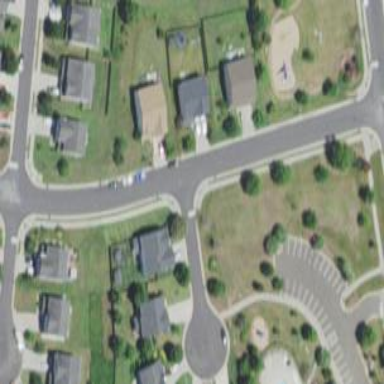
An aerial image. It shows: Unmarked crossing on footway.